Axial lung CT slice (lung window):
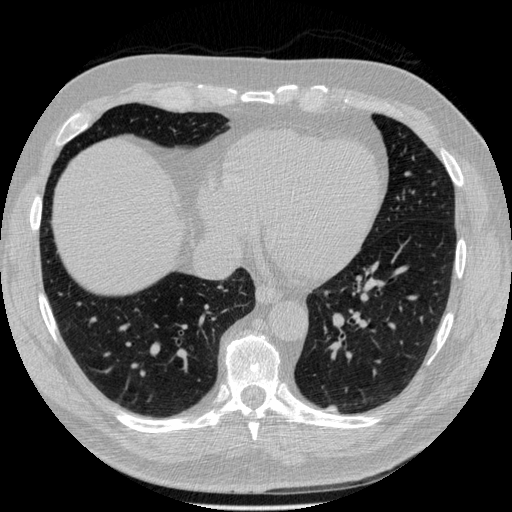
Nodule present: yes
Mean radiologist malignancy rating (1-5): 2